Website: crate-barrel
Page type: payment
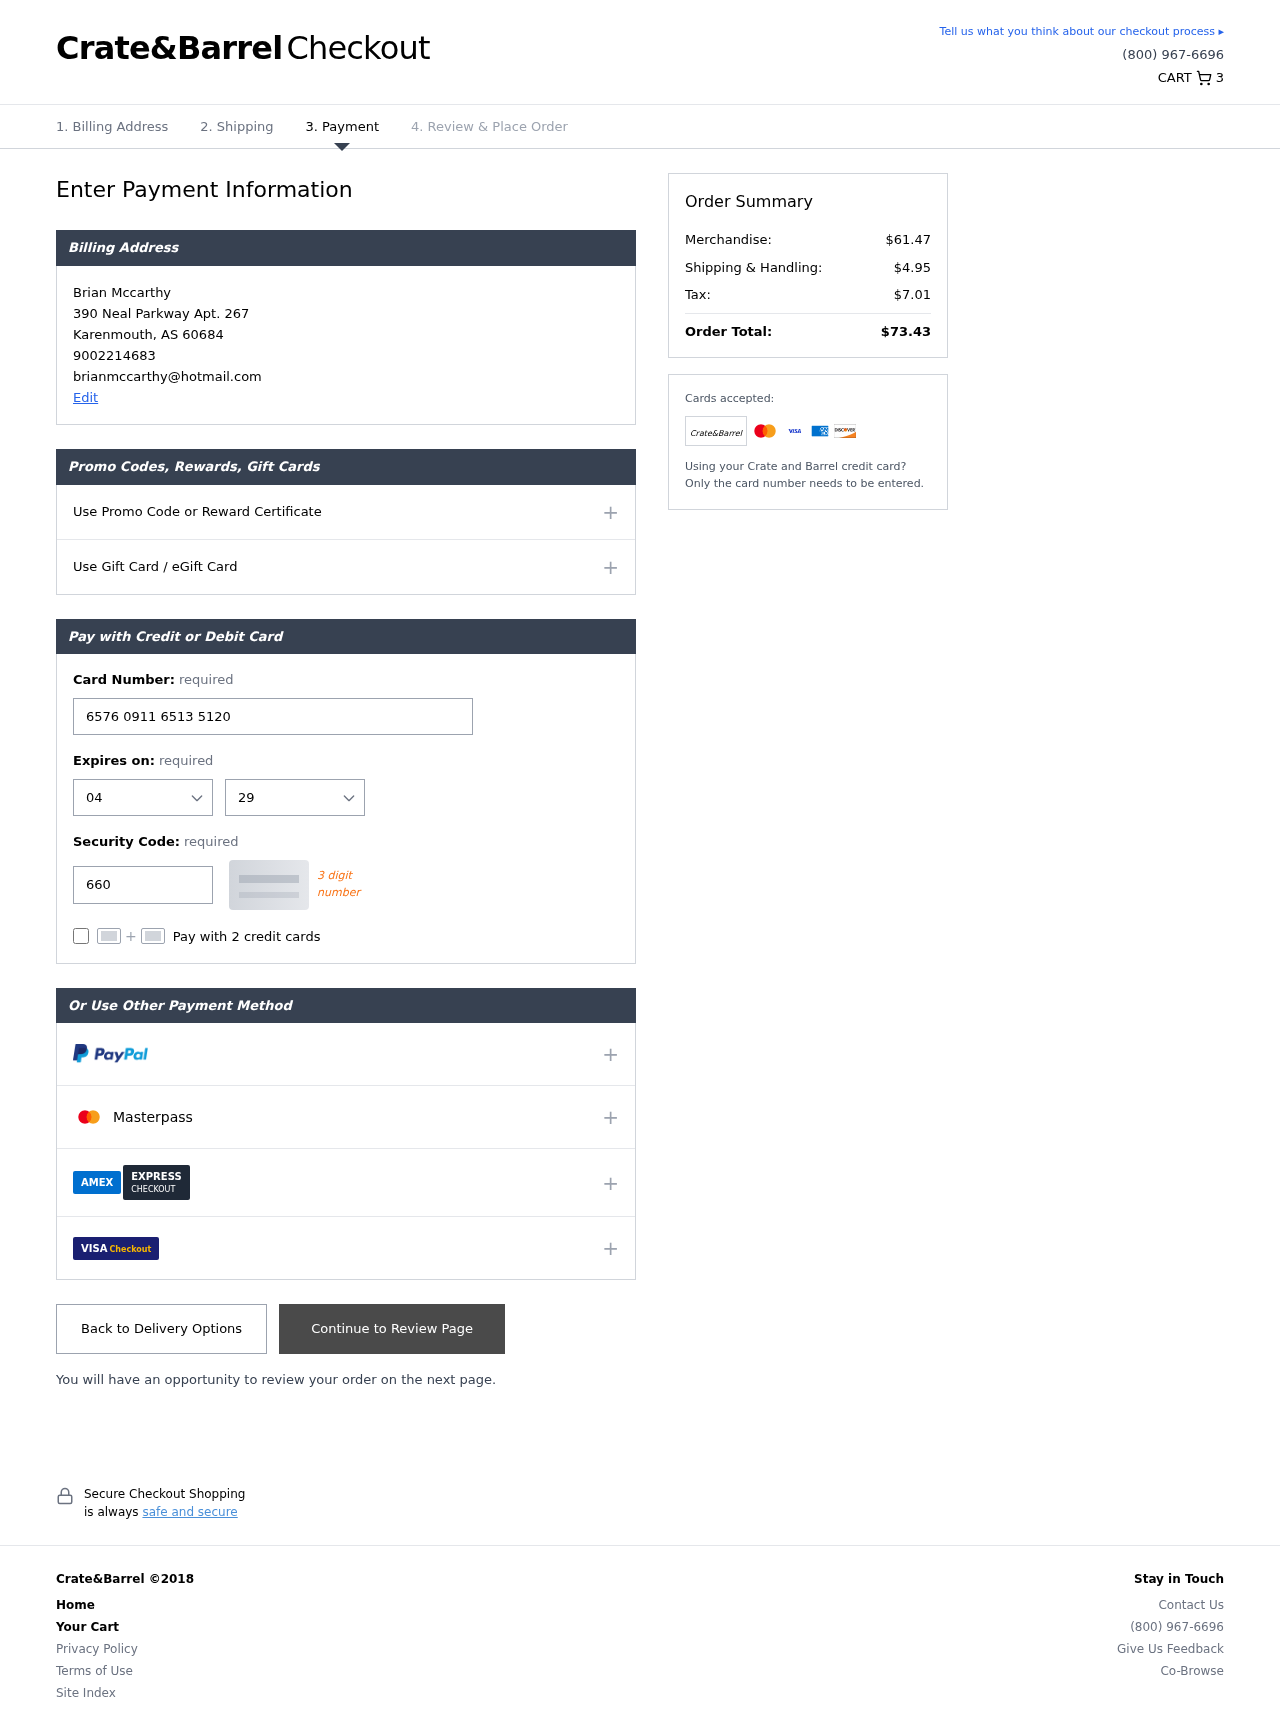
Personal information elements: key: PII_CARD_CVV
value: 660
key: PII_CARD_EXPIRY_MONTH
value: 04
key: PII_CARD_EXPIRY_YEAR
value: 29
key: PII_CARD_NUMBER
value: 6576 0911 6513 5120
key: PII_CITY
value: Karenmouth
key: PII_EMAIL
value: brianmccarthy@hotmail.com
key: PII_FULLNAME
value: Brian Mccarthy
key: PII_PHONE
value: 9002214683
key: PII_POSTCODE
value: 60684
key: PII_STATE_ABBR
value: AS
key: PII_STREET
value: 390 Neal Parkway Apt. 267
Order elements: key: ORDER_NUM_ITEMS
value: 3
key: ORDER_SUBTOTAL
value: $61.47
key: ORDER_SHIPPING_COST
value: $4.95
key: ORDER_TAX
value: $7.01
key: ORDER_TOTAL
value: $73.43